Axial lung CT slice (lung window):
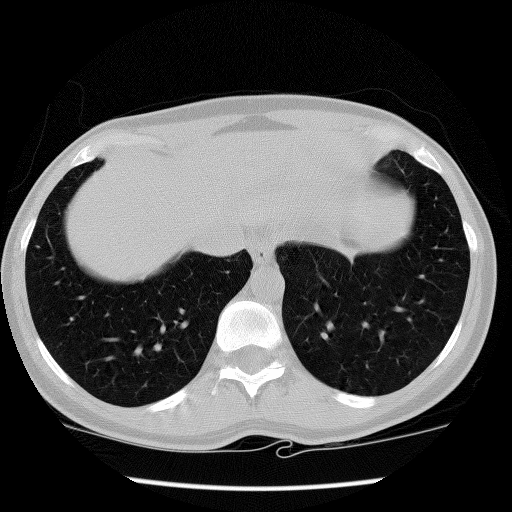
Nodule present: no